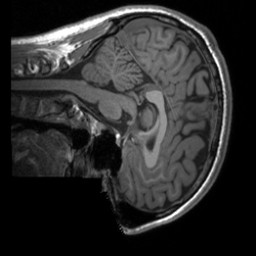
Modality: T1w
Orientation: sagittal
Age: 24
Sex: male
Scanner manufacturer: siemens
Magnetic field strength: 3 T
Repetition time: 1.9 s
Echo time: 0.00226 s